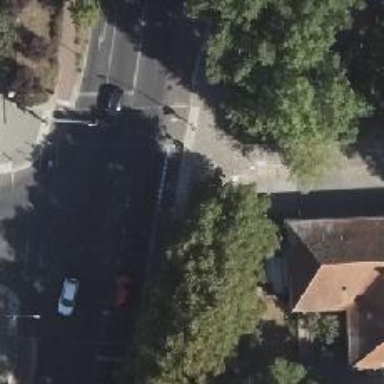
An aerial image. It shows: Asphalt sidewalk along the footway.